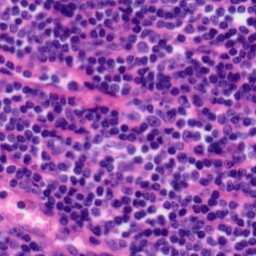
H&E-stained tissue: Tonsil